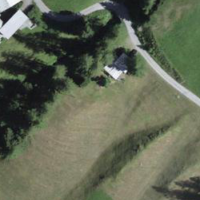
EUNIS habitat code: 26
Species observed at this site:
Vicia sepium